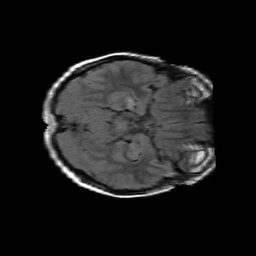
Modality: FLAIR
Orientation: axial
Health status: ill
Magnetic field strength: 3 T